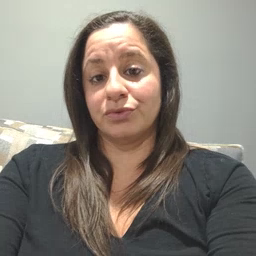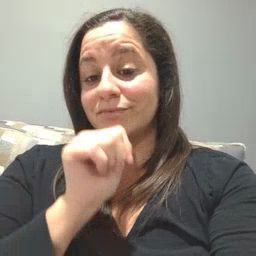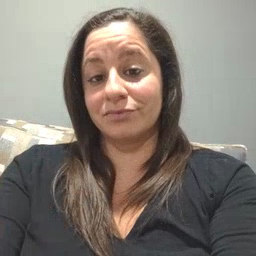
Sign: not